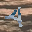
Label: 4